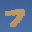
Label: 7